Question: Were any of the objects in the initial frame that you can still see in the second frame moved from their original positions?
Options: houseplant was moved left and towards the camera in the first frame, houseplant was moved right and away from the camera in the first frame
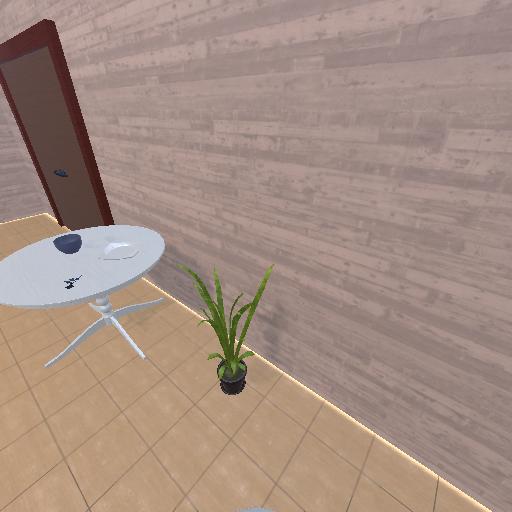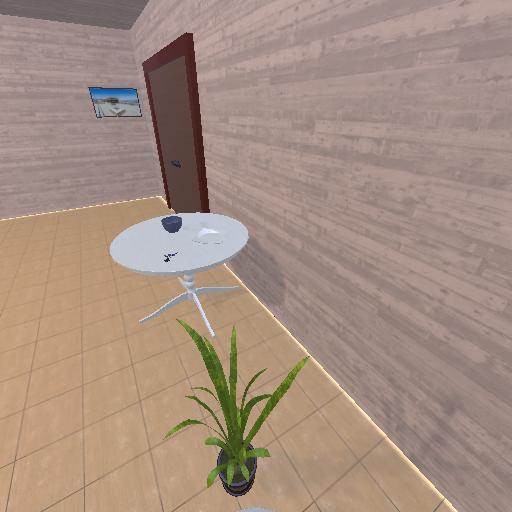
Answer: houseplant was moved left and towards the camera in the first frame